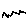
Label: zigzag